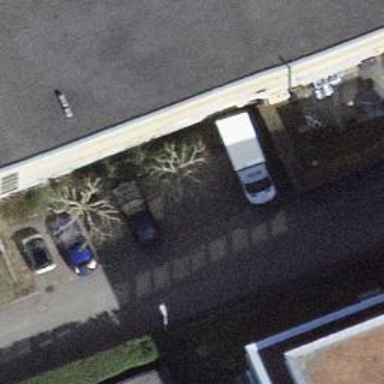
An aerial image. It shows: Bicycle parking facility.